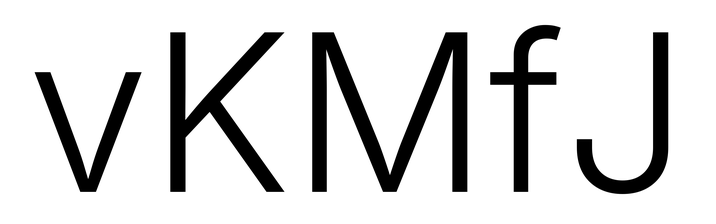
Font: Inter_Light